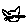
Label: cat